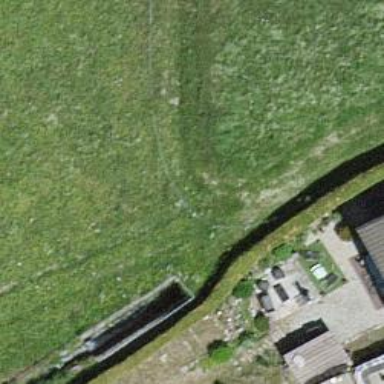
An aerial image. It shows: Grassy track.